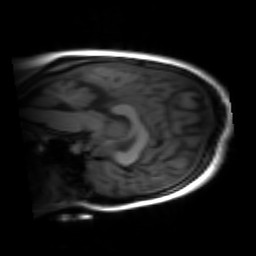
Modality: inplaneT1
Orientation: sagittal
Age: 28
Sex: female
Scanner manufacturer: siemens
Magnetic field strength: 3 T
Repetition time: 1.2 s
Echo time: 0.00251 s